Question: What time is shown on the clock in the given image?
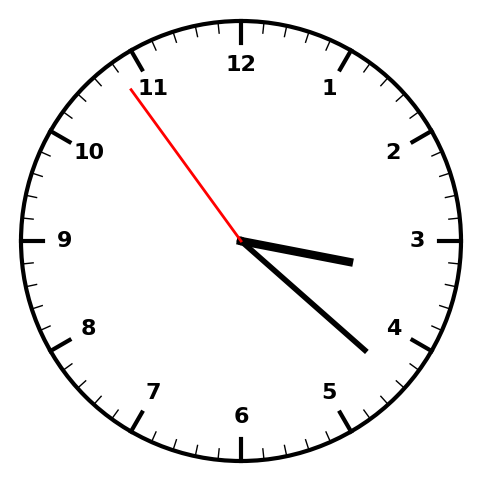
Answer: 03:21:54